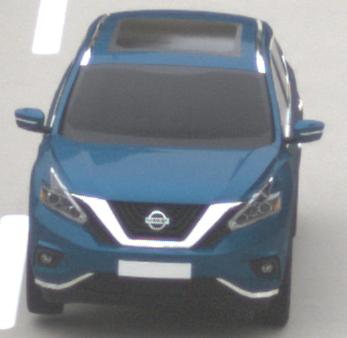
Make: Nissan
Model: Murano
Detailed model: Gen. 3 Z52
Model produced from: 2015
Doors: 5
Color: blue
Road condition: dry road
Daytime: midday
Contrast: low contrast